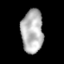
Tissue: lung
Cell type: Epithelial cells
Senescence score: 0.2272
Nuclear area (px): 929
Mean DAPI intensity: 180.958